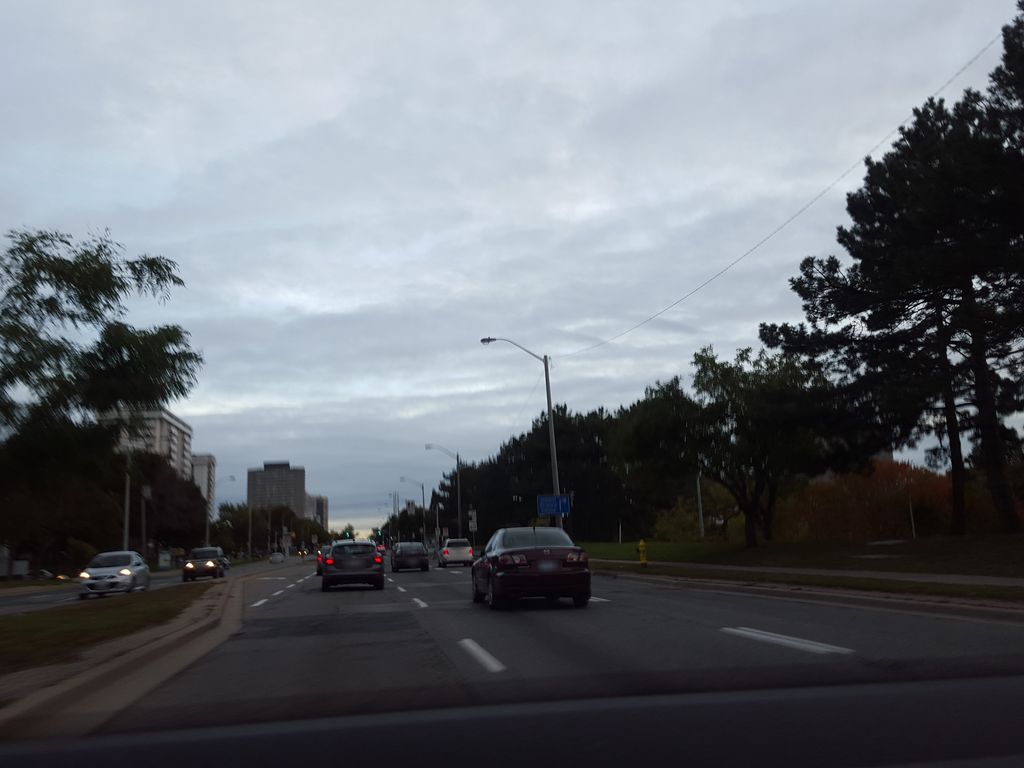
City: toronto